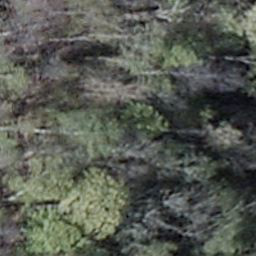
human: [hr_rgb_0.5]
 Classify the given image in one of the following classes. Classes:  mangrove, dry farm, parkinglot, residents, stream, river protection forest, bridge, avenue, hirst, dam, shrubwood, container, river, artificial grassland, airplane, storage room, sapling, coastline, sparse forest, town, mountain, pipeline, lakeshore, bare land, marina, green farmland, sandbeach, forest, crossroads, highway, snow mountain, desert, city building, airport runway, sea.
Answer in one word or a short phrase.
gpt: shrubwood